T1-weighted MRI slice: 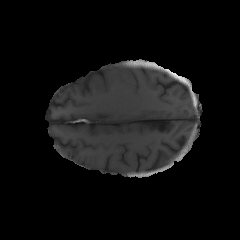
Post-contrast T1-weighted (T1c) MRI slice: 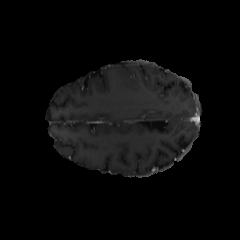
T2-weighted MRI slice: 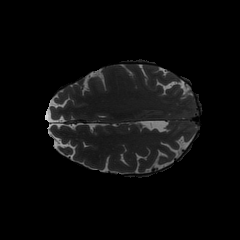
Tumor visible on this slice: no